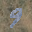
Label: 9